Question: I'm learning JAVA with Eclipse (ADT , Latest version - For Android development).
Each lesson we enhance the project.
So - I want to create different project for lesson so :
Each lesson I'm cloning the main folder - and then I import it as an existing project.
( I thought that cloning + renaming the folder - would be fine)
But :
Eclipse says that the project already exists. (make sense)
If I have a folder that contains a project ( 'LeadoMat') :

, And I'm creating folder 'LeadoMat_Ver2' ( cloned files)
-- How/What should I do in order for eclipse to accept it as a new project named : 'LeadoMat_Ver2' ?
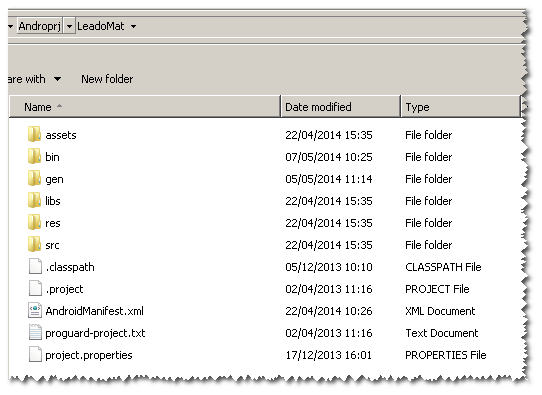
Answer: The project folder contains a file called '.project'. In your cloned project, open that file with any text editor and look for the project name:
'''
<?xml version="1.0" encoding="UTF-8"?>
<projectDescription>
<name>LeadoMat</name>
<!-- more stuff here -->
</projectDescription>
'''
Change the content of the 'name' element to 'LeadoMat_Ver2'. You should now be able to import the project into Eclipse.